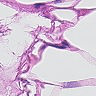
Metastatic tissue present: no